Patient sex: M
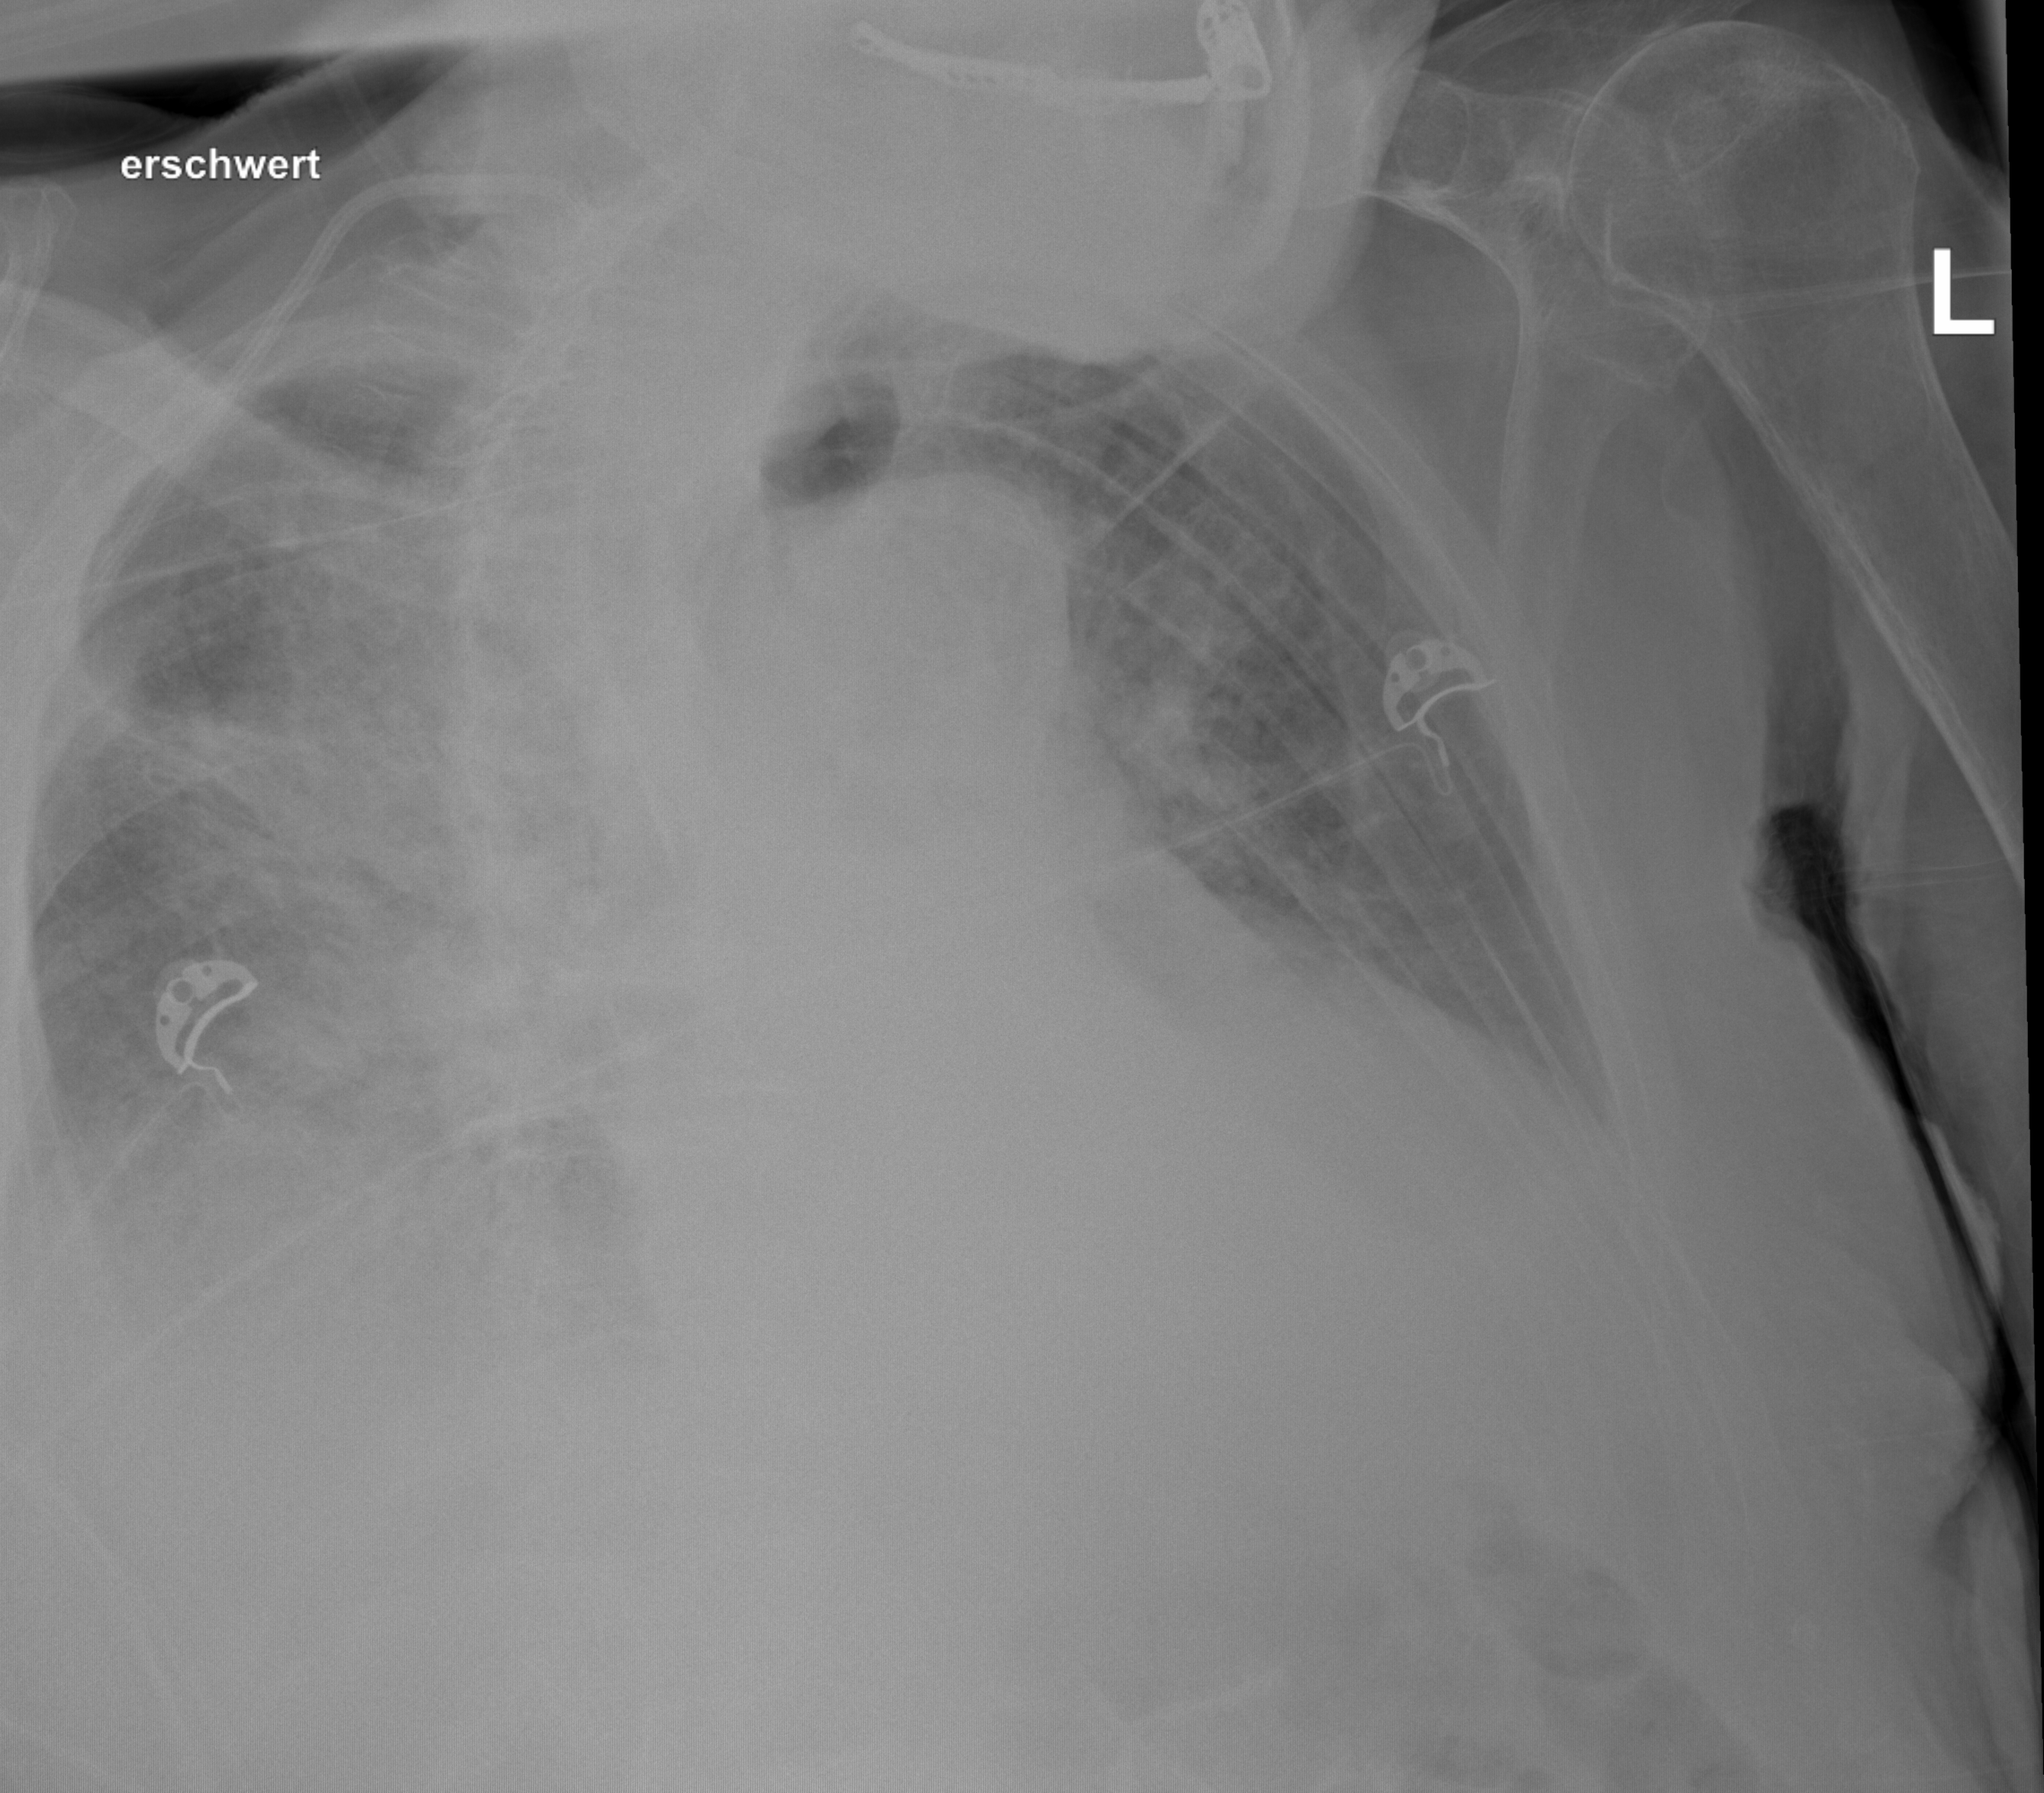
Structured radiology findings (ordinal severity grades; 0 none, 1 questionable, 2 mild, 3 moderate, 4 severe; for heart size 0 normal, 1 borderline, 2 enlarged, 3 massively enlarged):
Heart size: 2
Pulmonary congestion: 3
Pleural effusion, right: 3
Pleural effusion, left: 2
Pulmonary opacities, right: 3
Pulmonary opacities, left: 2
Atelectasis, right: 3
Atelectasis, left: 2